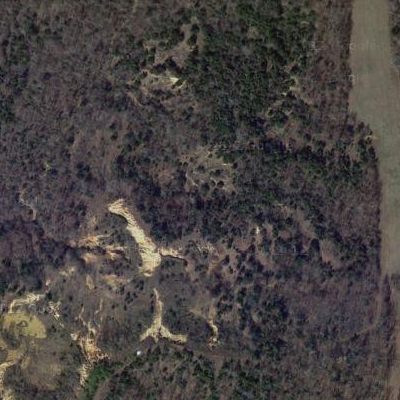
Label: Forest